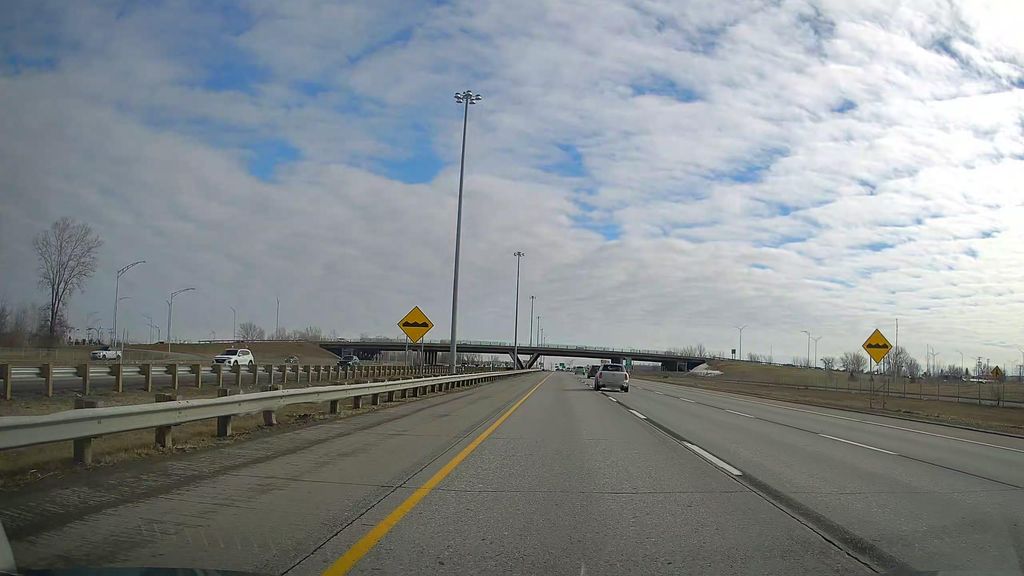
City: montreal